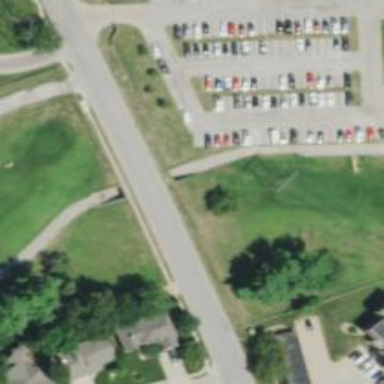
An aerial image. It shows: Path for both roads and golfers.